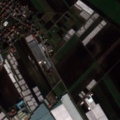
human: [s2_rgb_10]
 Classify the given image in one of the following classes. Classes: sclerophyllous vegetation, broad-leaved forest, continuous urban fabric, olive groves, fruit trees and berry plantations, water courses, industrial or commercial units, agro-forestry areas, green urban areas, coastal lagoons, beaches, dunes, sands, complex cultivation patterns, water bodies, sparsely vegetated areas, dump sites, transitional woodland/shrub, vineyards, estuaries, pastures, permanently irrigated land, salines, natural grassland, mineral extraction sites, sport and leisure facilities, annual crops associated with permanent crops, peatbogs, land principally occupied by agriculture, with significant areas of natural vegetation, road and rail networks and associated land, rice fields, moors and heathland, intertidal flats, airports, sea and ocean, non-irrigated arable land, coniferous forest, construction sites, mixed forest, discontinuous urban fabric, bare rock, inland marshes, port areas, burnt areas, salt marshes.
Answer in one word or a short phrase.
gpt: discontinuous urban fabric, industrial or commercial units, non-irrigated arable land